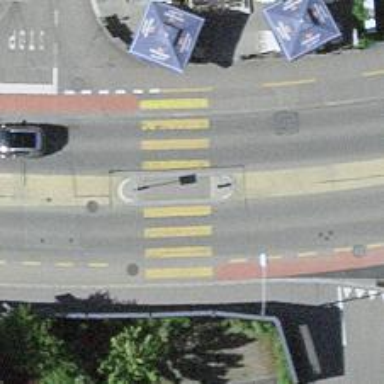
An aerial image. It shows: Zebra crossing with road island.